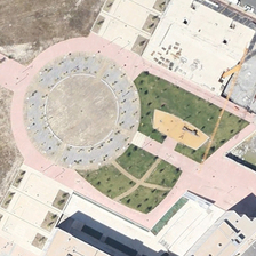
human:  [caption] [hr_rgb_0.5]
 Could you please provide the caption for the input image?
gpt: here is a red path reach into a bare ground from a square with lawns and ring shaped zone  beside which is a building and a construction site .

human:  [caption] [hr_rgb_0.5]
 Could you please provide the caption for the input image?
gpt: Next to the two pieces of grass is a circular square.

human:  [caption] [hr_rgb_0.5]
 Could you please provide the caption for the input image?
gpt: trees are scattered sparsely on the meadow in this square .

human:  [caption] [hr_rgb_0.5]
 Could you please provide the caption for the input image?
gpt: a round square which is near two lawns is next to a bare land .

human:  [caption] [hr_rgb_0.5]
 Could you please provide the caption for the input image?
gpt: There is a round square beside the two meadows.